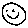
Label: smiley face